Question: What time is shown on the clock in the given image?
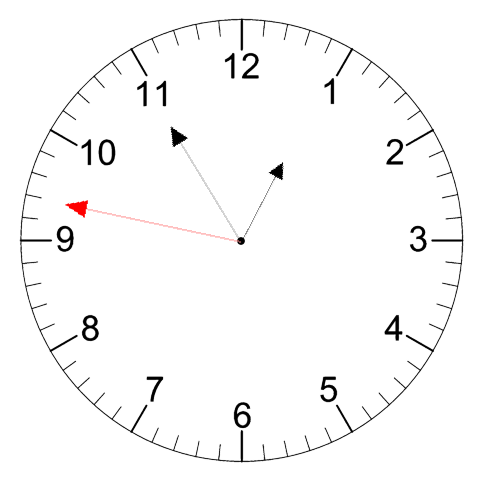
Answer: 12:54:47